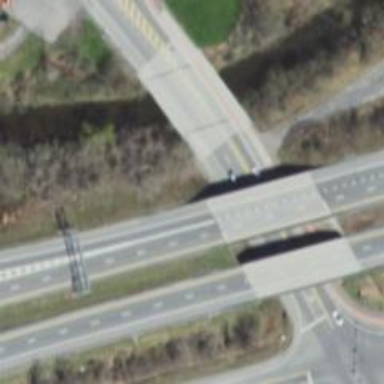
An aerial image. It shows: Bridge on trunk expressway.